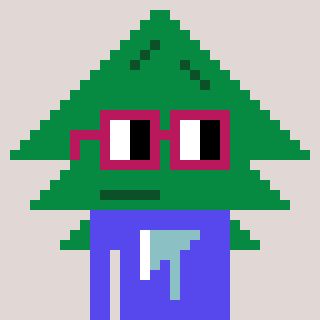
a pixel art character with square dark red glasses, a fir-shaped head and a computerblue-colored body on a warm background